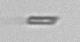
Label: fiber